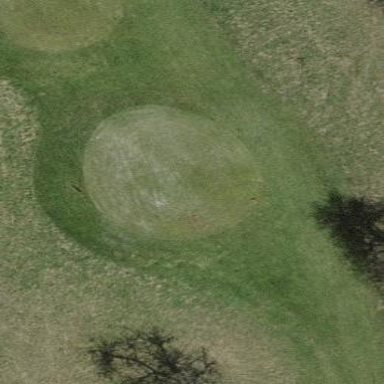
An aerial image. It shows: Golf tee.